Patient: sex M, age 60
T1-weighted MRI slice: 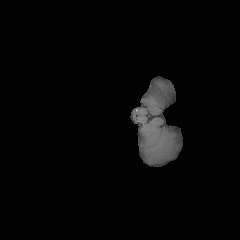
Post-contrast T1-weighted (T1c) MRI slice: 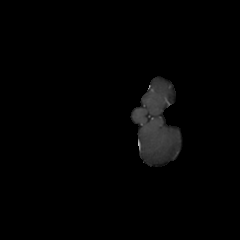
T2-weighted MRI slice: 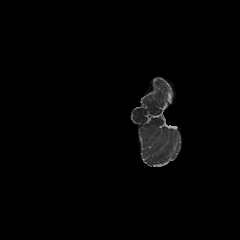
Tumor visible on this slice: no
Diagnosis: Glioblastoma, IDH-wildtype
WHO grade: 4